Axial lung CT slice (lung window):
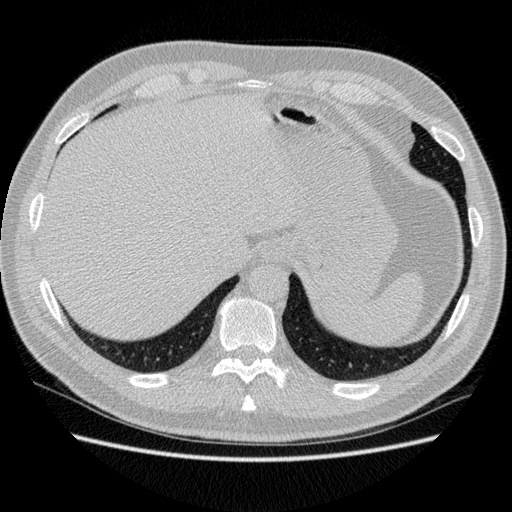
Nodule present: no